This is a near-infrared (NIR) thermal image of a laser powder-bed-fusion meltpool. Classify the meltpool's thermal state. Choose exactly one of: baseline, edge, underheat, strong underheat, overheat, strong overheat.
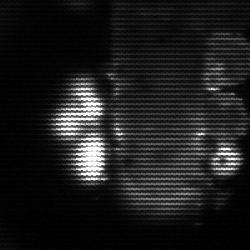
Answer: strong underheat